Question: i need to make the profile photo image circle (similar to whats app)
The cell i use is UITableViewCellStyleDefault
here's my code:
'''
User *user = [DBHelper fetchUserWithUserID:userID];
cell.imageView.image = [Helper imageWithBlob:user.profile.thumbnailPhotoBlob defaultImageFile:FILE_DEFAULT_PHOTO];
cell.imageView.layer.cornerRadius = cell.imageView.frame.size.height /2;
cell.imageView.clipsToBounds = YES;
cell.imageView.layer.masksToBounds = YES;
'''
But the result image view is still a square
EDIT: The image view's frame is {0, 0, 0, 0}, but it did show the image.
EDIT 2:
I tried the answer but the image is not circle. Here's what i did:
'''
float height = [self tableView:tableView heightForRowAtIndexPath:indexPath];
[Helper circlizeImageView:cell.imageView cellHeihgt:height];
+ (void)circlizeImageView:(UIImageView *)imageView cellHeihgt:(float)cellHeight {
imageView.frame = CGRectMake(0, 0, cellHeight, cellHeight);
[Helper circlizeView:imageView];
}
+ (void)circlizeView:(UIView *)view {
view.layer.cornerRadius = view.frame.size.height / 2;
view.clipsToBounds = YES;
view.layer.masksToBounds = YES;
}
'''

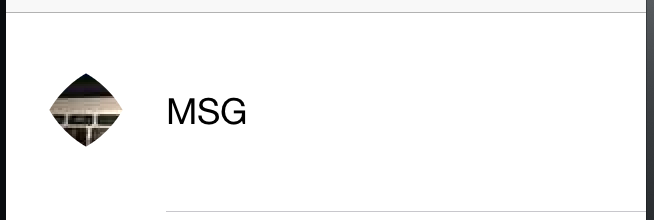
Answer: The code is all fine.
The only problem is with this line:
'''
cell.imageView.layer.cornerRadius = cell.imageView.frame.size.height/2;
//CGRect rectTest = cell.imageView.frame;
//returns a rect of (0,0,0,0) & hence the cornerRadius being set is 0.
'''
Try:
'''
cell.imageView.layer.cornerRadius = 10; //or some fixed value
'''
---
In retrospect, what you're trying to do will not get you to make the 'imageView' circular because the default 'imageView' is rectangular (the height is always more than the width) and so... setting a corner radius that is half of the height/width will not work.
It'll be better if you use a custom 'UITableViewCell' and add a square framed 'imageView'.
ANyways... Since the default 'imageView' touches the top of the default 'UITableViewCell' and ends at the bottom, you can get the height of the 'imageView' by using the height of the row (in case you have dynamically sized cells)
So, something as simple as this:
'''
cell.imageView.layer.cornerRadius = cell.frame.size.height/2;
'''
But none of this looks good since the 'imageView' is rectangularish and cells being of dynamic height will make it look like a poor design (the fixed radius looks best imho)